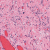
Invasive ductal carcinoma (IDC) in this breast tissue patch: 1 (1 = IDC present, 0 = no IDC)